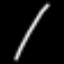
Label: line